Aerial crown-view tile of a tropical tree (Barro Colorado Island, Panama), acquired 20241216:
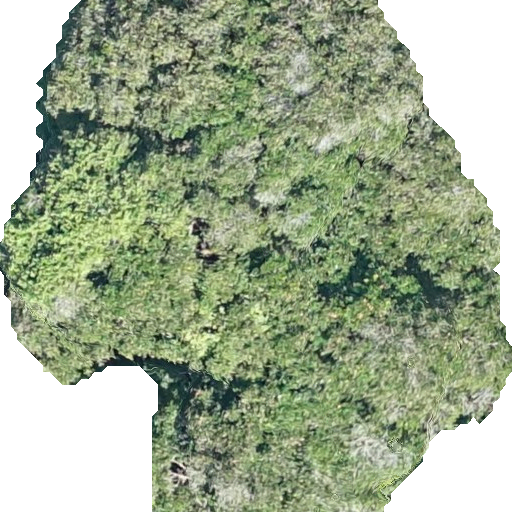
Species: Prioria copaifera
GBIF accepted scientific name: Prioria copaifera
Crown area: 318.849 m²